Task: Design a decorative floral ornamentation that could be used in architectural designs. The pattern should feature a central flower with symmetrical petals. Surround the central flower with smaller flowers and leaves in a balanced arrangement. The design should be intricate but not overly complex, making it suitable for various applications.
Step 1417:
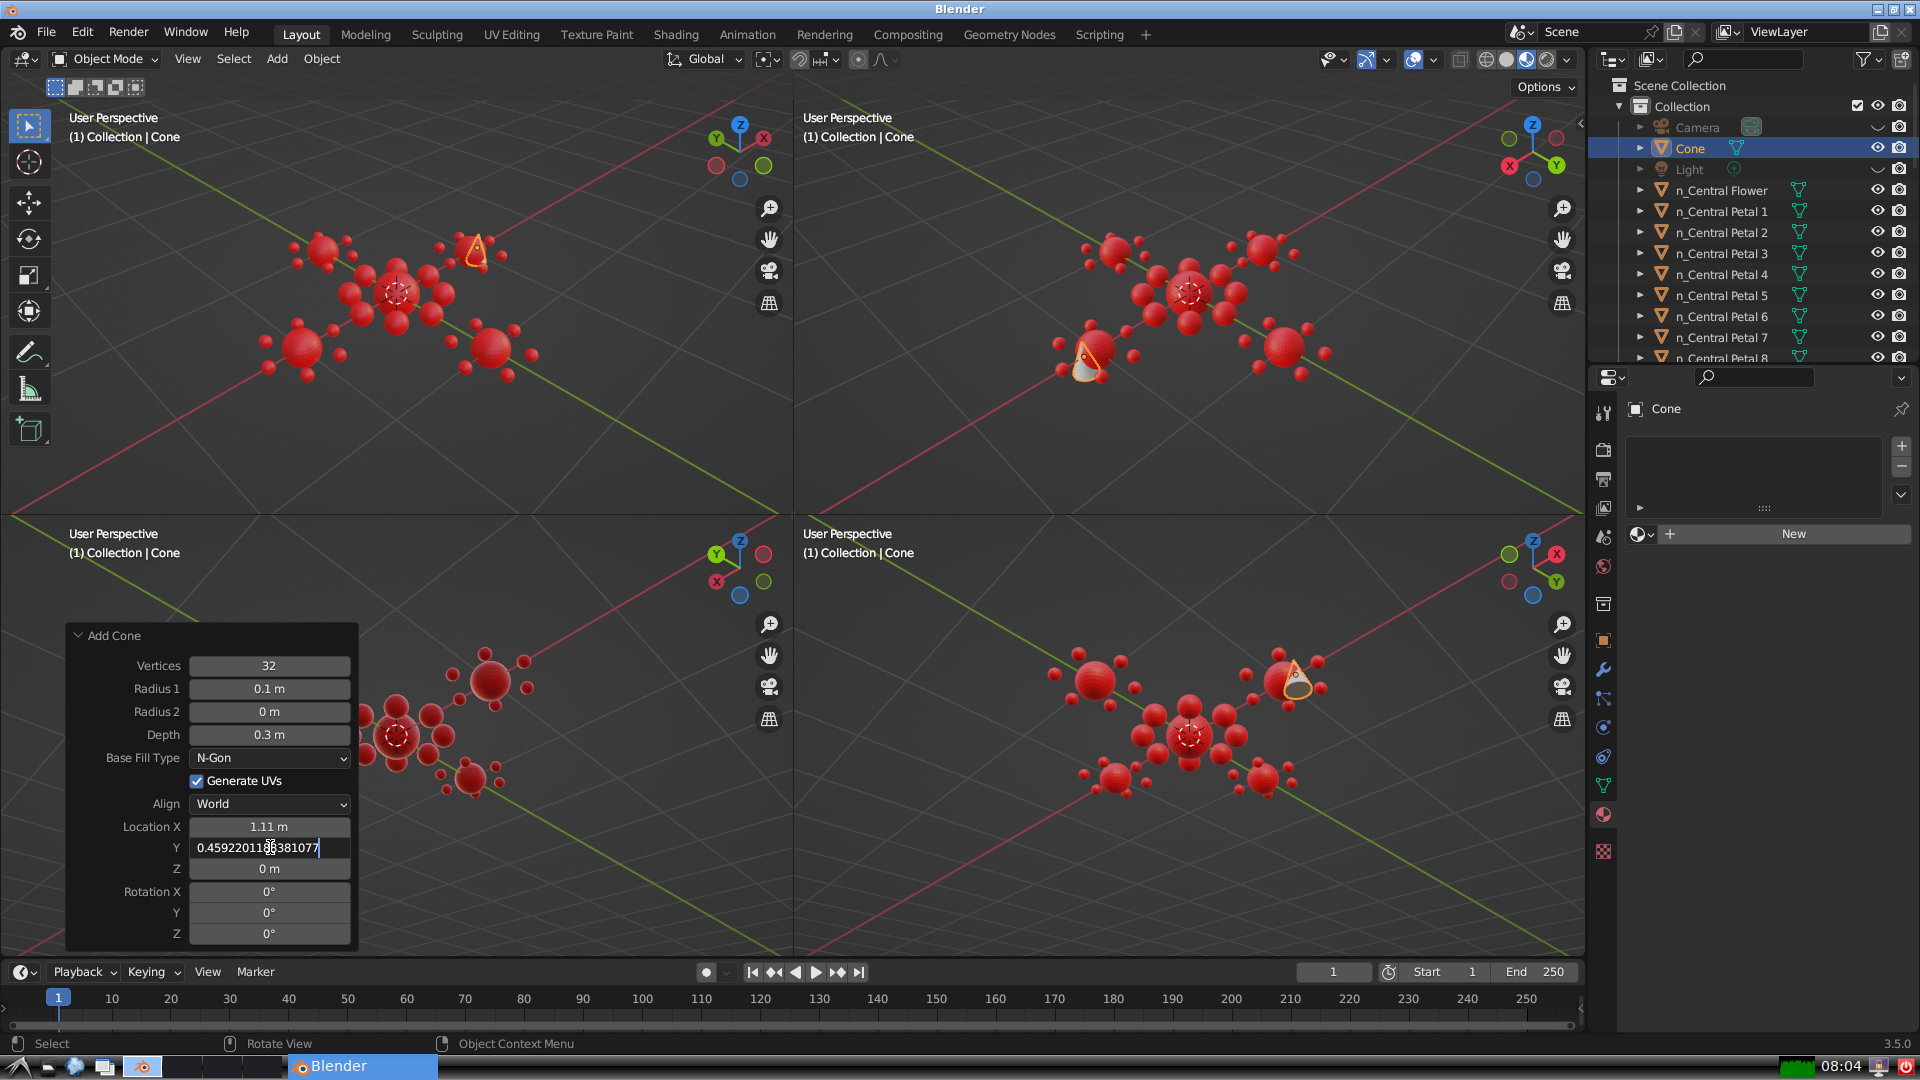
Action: {"key_press": ['Return']}